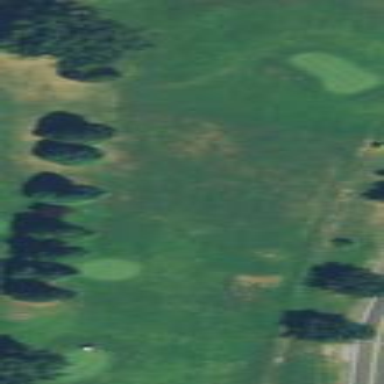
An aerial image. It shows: Well-maintained grass fairway on golf course.